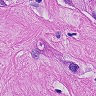
Metastatic tissue present: yes